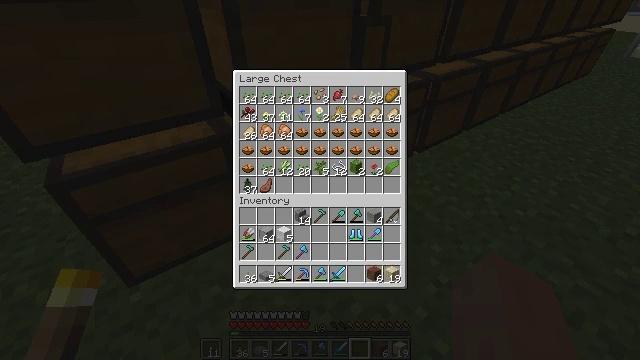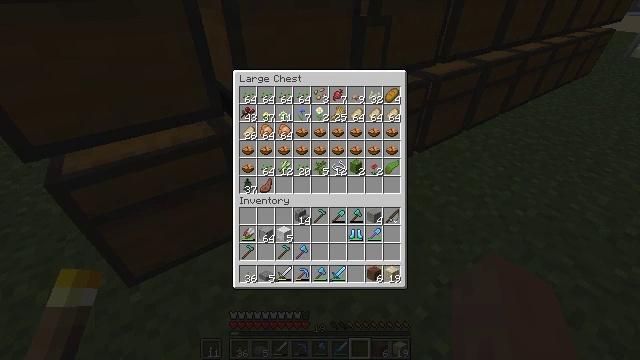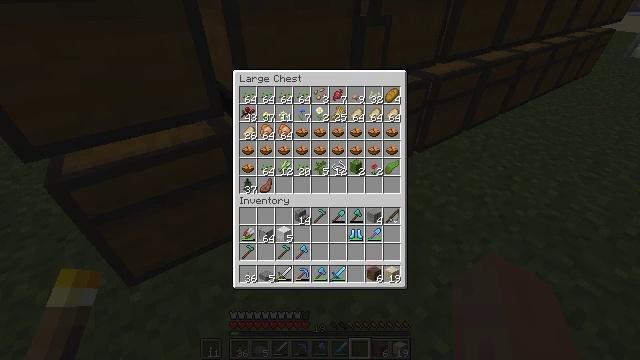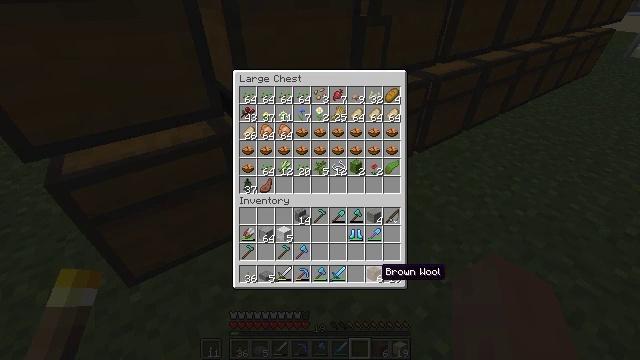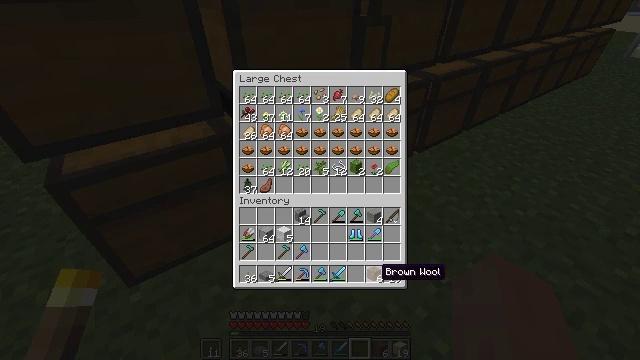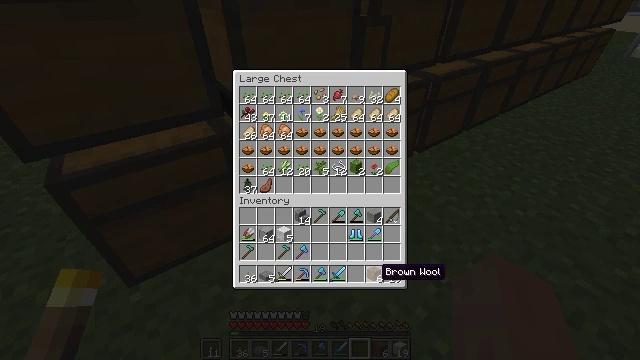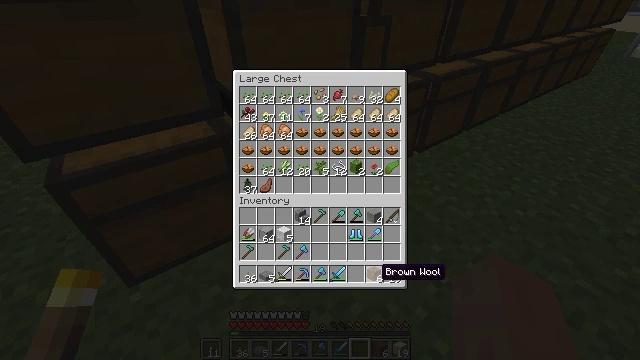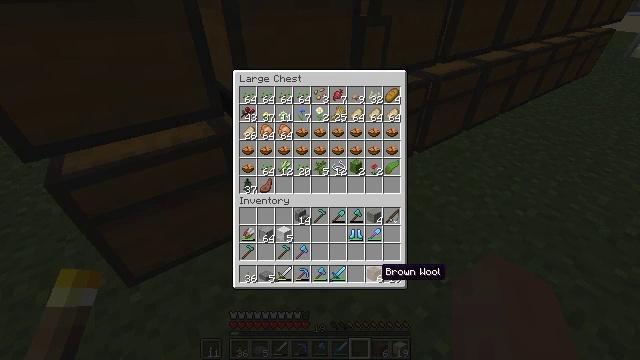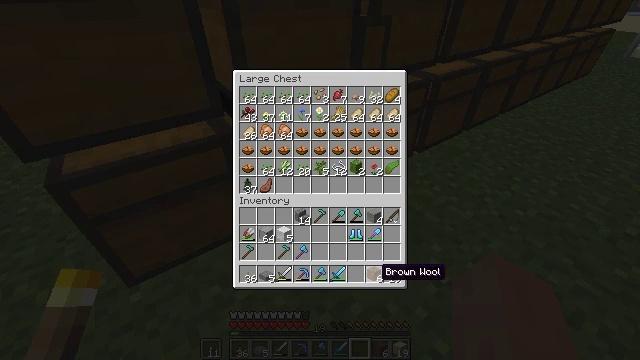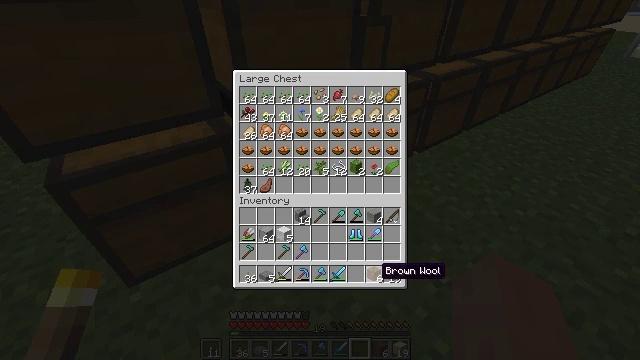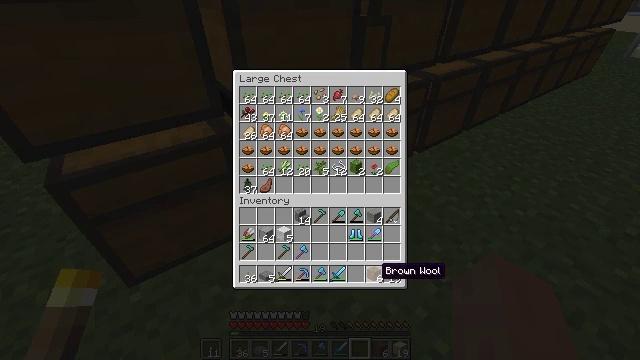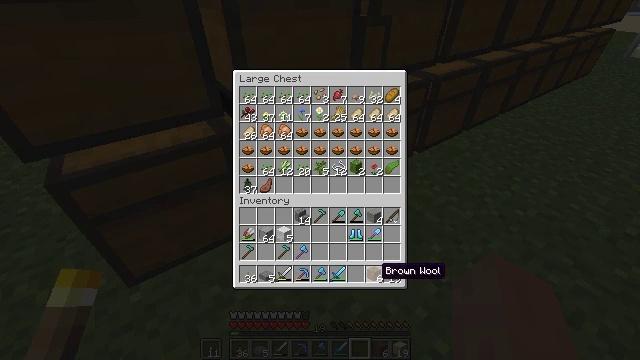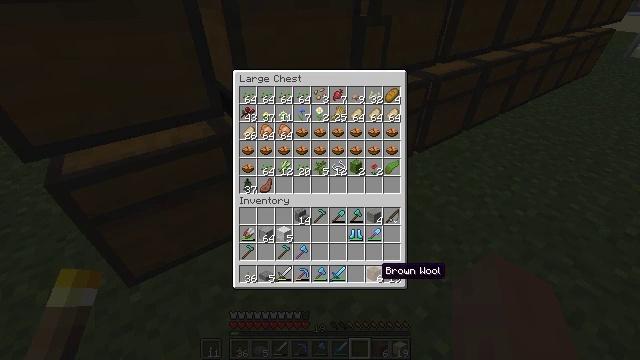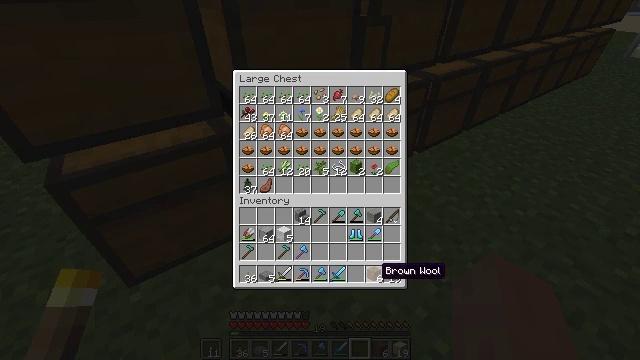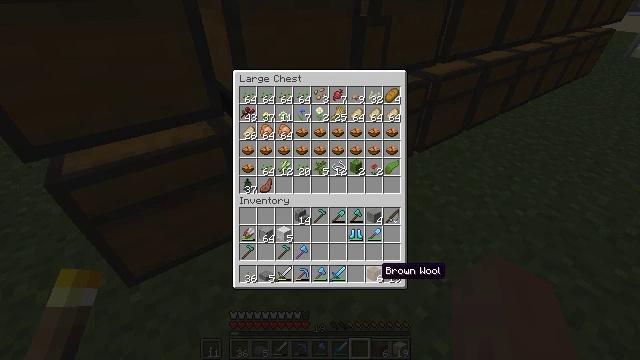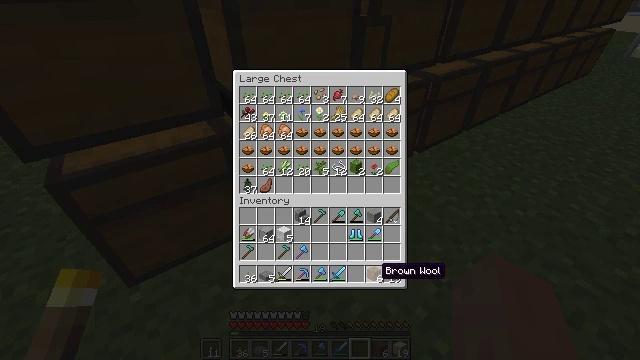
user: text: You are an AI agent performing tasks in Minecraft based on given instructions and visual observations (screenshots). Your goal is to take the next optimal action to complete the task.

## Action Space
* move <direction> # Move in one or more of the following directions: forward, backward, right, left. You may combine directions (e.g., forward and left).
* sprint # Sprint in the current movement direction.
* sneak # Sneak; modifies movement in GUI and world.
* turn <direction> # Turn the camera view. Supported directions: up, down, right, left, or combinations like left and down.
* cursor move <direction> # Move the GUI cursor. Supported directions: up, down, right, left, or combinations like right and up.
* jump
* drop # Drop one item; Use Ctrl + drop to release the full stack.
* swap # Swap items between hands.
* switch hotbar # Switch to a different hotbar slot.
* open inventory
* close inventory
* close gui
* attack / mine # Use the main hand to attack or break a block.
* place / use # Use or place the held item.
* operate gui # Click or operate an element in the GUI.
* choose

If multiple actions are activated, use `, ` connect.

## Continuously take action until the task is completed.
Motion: motion action
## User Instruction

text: Break the chest to retrieve items inside.
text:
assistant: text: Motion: no_op
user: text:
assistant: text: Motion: no_op
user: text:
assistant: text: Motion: no_op
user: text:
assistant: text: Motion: no_op
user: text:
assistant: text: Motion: no_op
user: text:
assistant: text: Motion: no_op
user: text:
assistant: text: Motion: no_op
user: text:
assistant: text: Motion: no_op
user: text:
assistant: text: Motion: no_op
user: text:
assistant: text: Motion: no_op
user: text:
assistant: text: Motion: no_op
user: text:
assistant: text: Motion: no_op
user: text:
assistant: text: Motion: no_op
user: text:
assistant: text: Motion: no_op
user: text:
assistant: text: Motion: no_op
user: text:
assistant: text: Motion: no_op
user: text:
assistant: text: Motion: no_op
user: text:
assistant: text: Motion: no_op
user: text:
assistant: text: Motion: no_op
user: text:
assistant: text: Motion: no_op
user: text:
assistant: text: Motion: no_op
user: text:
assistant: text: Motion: no_op
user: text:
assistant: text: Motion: no_op
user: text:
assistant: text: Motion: no_op
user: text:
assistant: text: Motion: cursor move left
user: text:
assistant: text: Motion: cursor move left and up
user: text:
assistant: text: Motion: cursor move left and up
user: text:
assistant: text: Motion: no_op
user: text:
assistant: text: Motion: no_op
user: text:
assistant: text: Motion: no_op